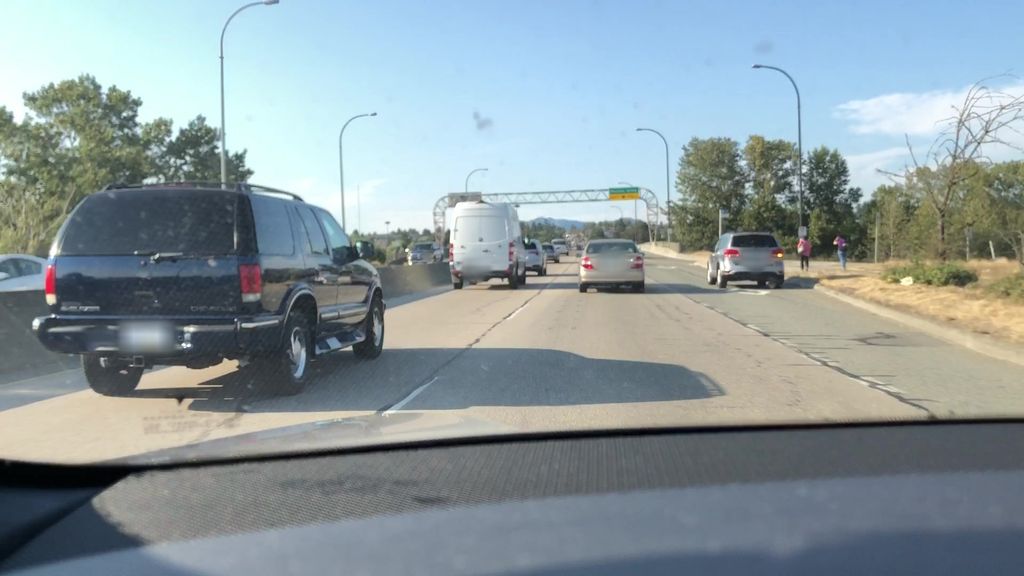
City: vancouver